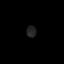
Tissue: lung
Cell type: T cells
Senescence score: 0.2196
Nuclear area (px): 110
Mean DAPI intensity: 34.536